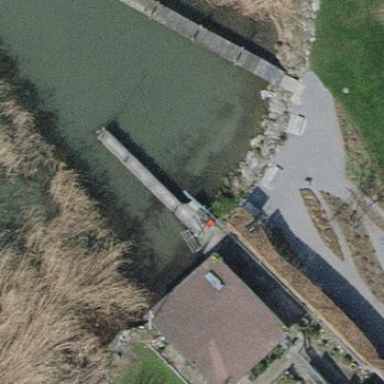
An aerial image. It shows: Man-made pier.